Question: The problem I have encountered is a bit trickier and not similar to other problems / solutions over the net. To provide a brief idea of my application, the work-flow is shown below;

I have done till fetching the data in Dialog2 and saved the data in 'QString' variables. And I want to pass this back to Dialog1 . Using these values I will do 'setText' to set values to 'QLabel' and 'QLineEdit' widgets in Dialog1.
The technique I have used is not reflecting the changes on the Dialog1. Maybe because it is already OPEN and has not been updated.
Relevant code snippets are shown below -
'''
private slots:
void on_pushButton_2_clicked(); //this slot for pushbutton open Dialog2
public:
void setLabelText(QString str); //for setting the text of label
'''
'''
void Dialog1::on_pushButton_2_clicked()
{
Dialog2 dialog2;
dialog2.setModal(true);
dialog2.setWindowFlags(Qt::FramelessWindowHint);
dialog2.exec();
}
void Dialog1::setLabelText(QString str)
{
ui->lineEdit->setText(str);
qDebug()<<"Value Arrived "<<str;
}
'''
'''
public slots:
void saveSettings(); //slot for button press at dialog2, this will set the values at dialog1 and close the dialog2
'''
'''
void Dialog2::saveSettings()
{
Dialog1 dialog1;
dialog1.setLabelText(Vehicle_Name); //Vehicle_Name is QString variable
qDebug()<<"Sent Value "<<Vehicle_Name;
accept();
}
'''
The QString is getting passed properly between the QDialog form classes. I have used qDebug() messages to verify this.
How to ensure that the values of variables are reflected on Dialog1 ??? Can anyone please guide me with reference to my code ???
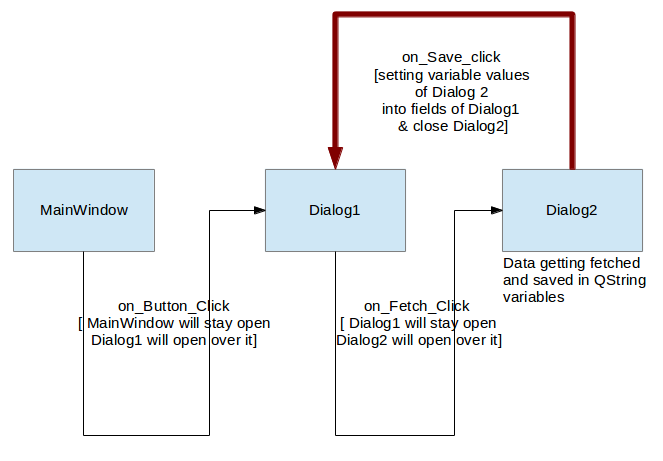
Answer: Dialog2 should simply provide a signal containing the data you want to transfer to Dialog1 that gets emitted whenever Dialog2 is done with its action:
'''
void Dialog1::on_pushButton_2_clicked()
{
Dialog2 dialog2;
dialog2.setModal(true);
dialog2.setWindowFlags(Qt::FramelessWindowHint);
connect(&dialog2, &Dialog2::dataFetched, this, &Dialog1::updateData);
// or Qt4 connect syntax
// connect(&dialog2, SIGNAL(dataFetched(const QString&)), this, SLOT(updateData(const QString&));
// or directly connect to the label
// connect(&dialog2, &Dialog2::dataFetched, ui->lineEdit, &QLineEdit::setText);
dialog2.exec();
}
void Dialog1::updateData(const QString& data)
{
ui->lineEdit->setText(data);
}
'''
'''
public slots:
void saveSettings(); //slot for button press at dialog2, this will set the values at dialog1 and close the dialog2
signals:
void dataFetched(const QString& data);
'''
'''
void Dialog2::saveSettings()
{
// do whatever to generate the data
emit dataFetched(Vehicle_Name);
accept();
}
'''